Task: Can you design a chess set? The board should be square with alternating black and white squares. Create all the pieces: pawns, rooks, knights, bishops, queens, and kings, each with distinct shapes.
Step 5012:
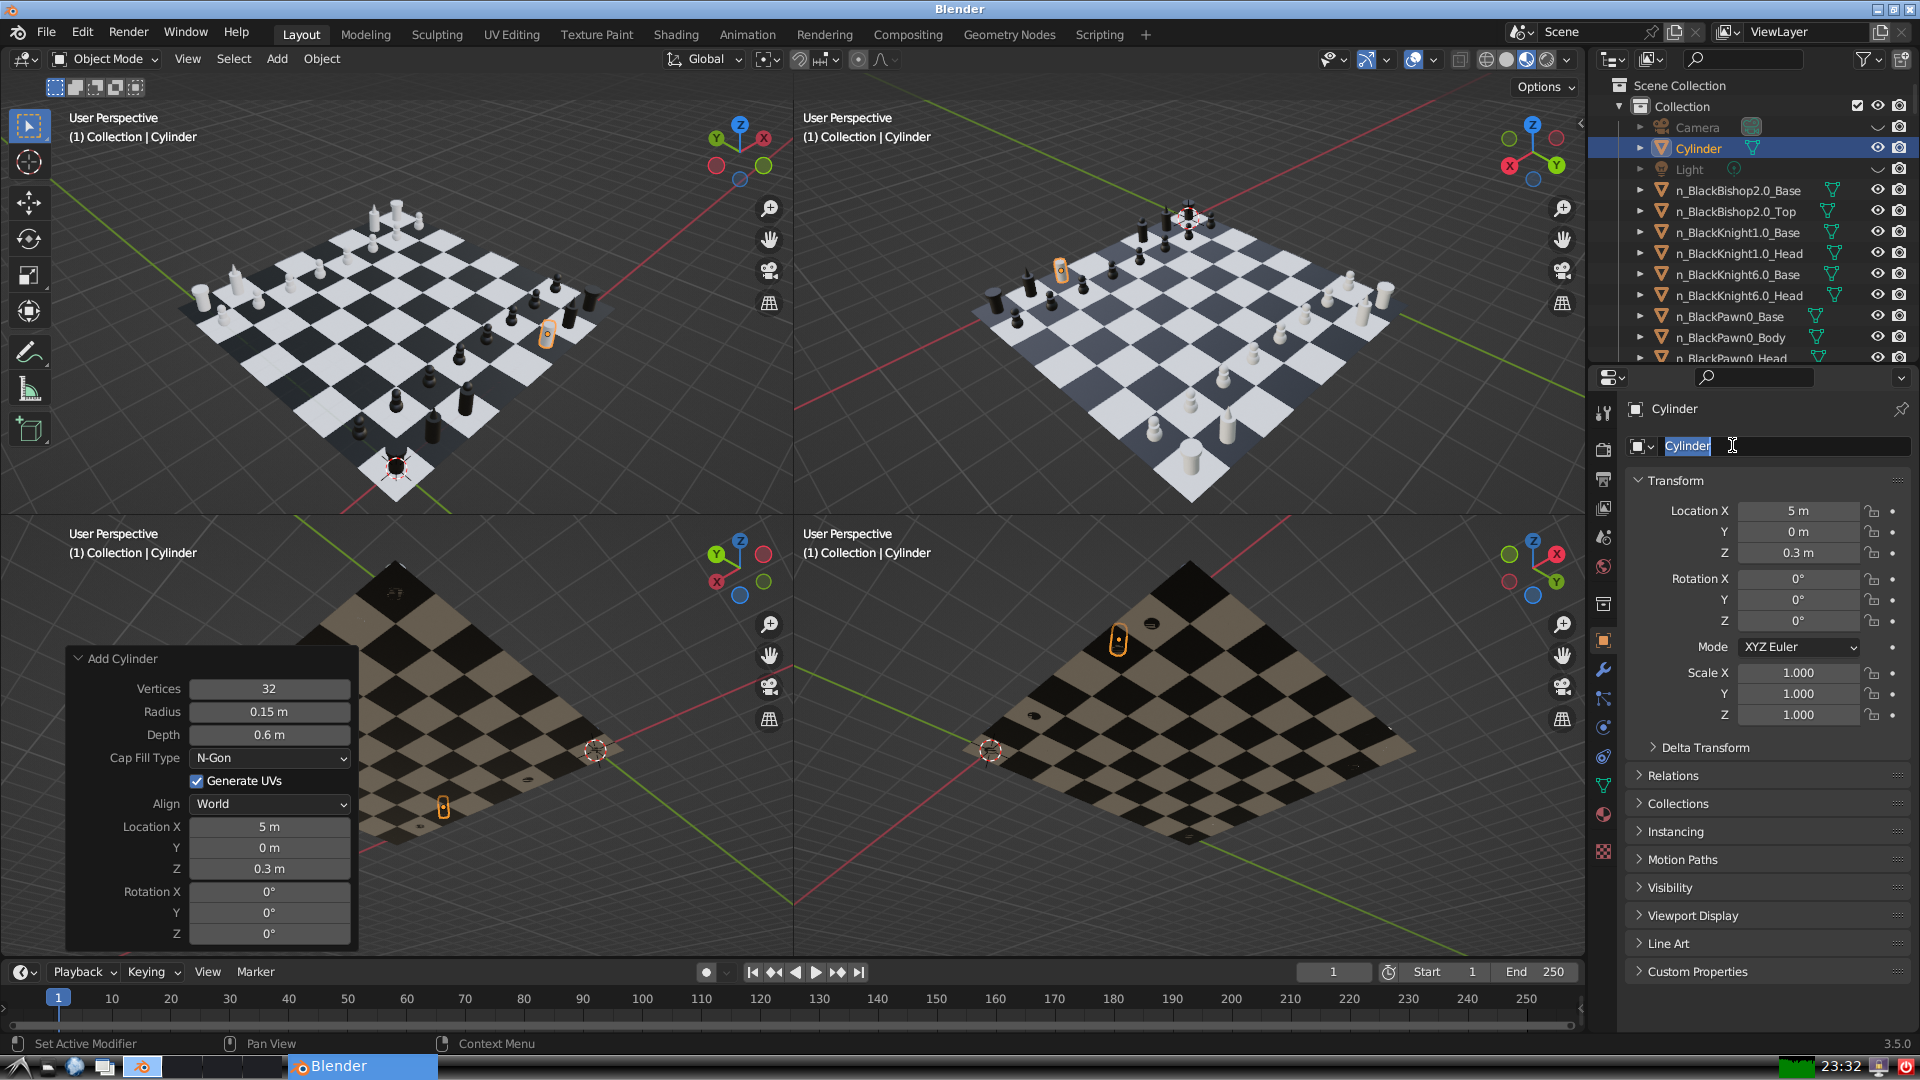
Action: input_text: n_BlackBishop5.0_Base